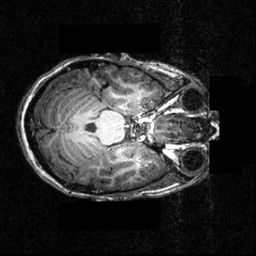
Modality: T1w
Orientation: axial
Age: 26
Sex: female
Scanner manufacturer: siemens
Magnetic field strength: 3.951 T
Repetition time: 1.5 s
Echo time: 0.00335 s